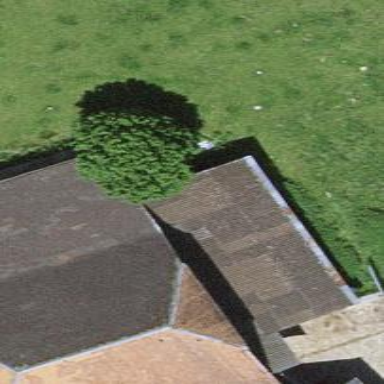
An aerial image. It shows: Barn.